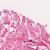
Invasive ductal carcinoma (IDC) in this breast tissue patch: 0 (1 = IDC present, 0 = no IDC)